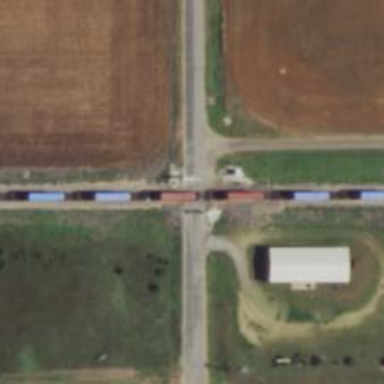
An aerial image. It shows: Railway level crossing.